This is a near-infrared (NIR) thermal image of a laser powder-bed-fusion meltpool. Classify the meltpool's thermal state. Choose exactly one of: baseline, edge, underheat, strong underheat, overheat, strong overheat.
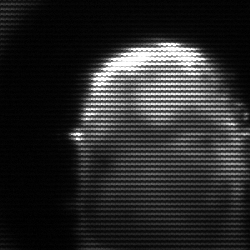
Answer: baseline